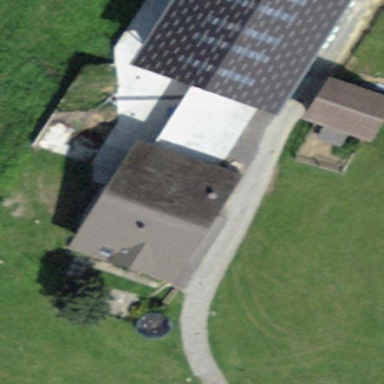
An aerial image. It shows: Farm building.